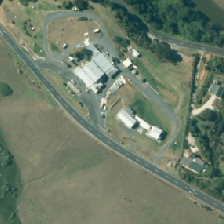
Land cover: urban_build_up